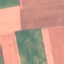
Label: AnnualCrop